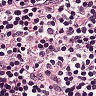
Metastatic tissue present: no